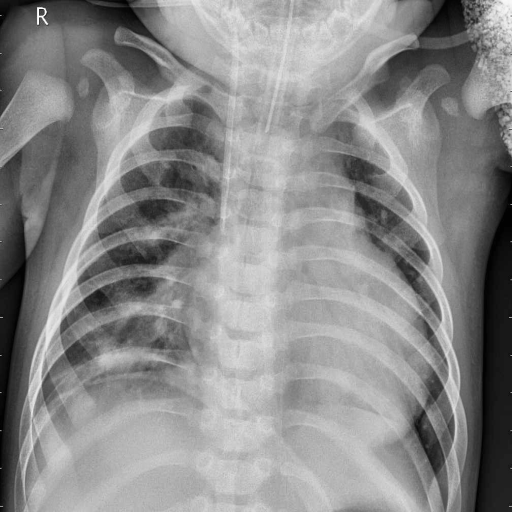
Finding: PNEUMONIA